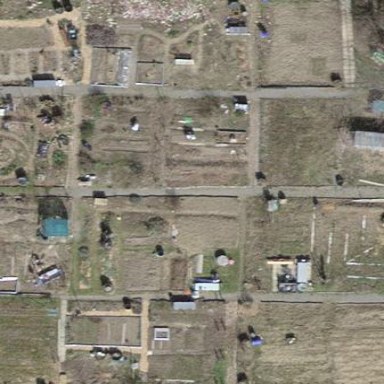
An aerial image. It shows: Allotments area.